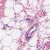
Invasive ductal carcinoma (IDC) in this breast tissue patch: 0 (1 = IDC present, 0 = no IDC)